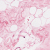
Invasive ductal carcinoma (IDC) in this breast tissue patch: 0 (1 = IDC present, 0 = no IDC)